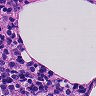
Metastatic tissue present: no